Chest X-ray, PA view. Patient: 62 years old, sex F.
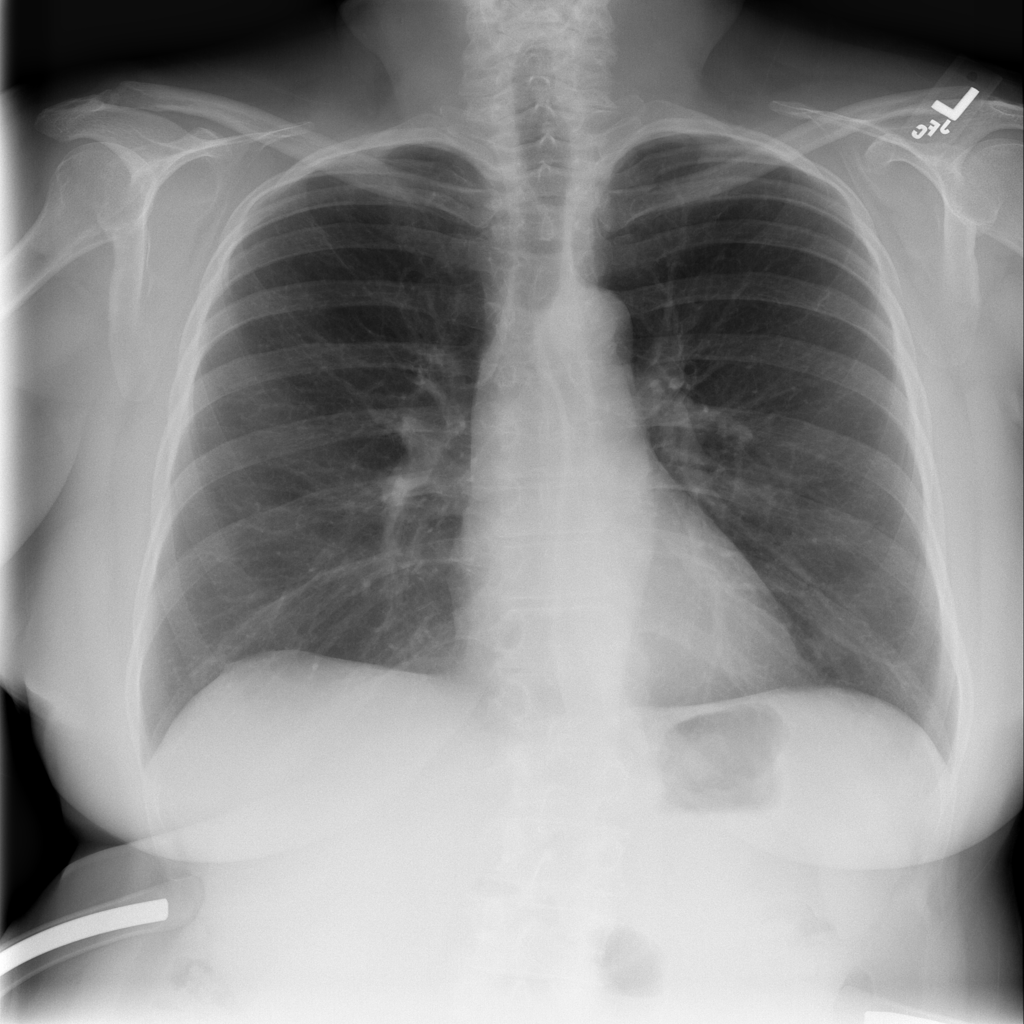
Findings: No Finding